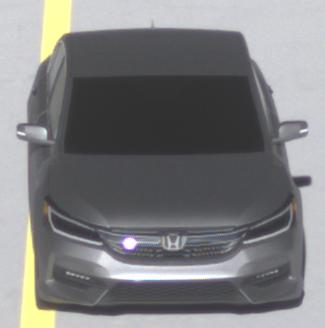
Make: Honda
Model: Accord Hybrid
Detailed model: 9. Generation
Model produced from: 2015
Model produced until: 2019
Doors: 4
Color: gray
Road condition: dry road
Daytime: morning or afternoon
Contrast: high contrast